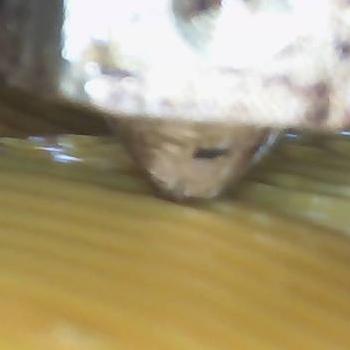
Flow rate: 100%